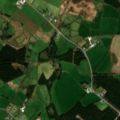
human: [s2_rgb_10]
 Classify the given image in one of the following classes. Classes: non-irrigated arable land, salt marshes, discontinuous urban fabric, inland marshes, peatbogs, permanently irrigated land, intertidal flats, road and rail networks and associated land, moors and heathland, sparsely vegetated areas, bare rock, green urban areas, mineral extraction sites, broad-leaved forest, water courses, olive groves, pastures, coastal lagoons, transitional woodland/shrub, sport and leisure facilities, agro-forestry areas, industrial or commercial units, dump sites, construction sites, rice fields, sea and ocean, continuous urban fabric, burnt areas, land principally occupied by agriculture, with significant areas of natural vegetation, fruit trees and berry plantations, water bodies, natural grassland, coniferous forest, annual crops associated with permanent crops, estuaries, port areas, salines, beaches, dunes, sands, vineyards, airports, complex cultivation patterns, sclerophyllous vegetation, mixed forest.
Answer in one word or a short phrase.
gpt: pastures, land principally occupied by agriculture, with significant areas of natural vegetation, coniferous forest, transitional woodland/shrub